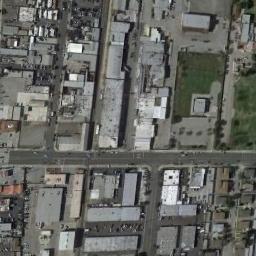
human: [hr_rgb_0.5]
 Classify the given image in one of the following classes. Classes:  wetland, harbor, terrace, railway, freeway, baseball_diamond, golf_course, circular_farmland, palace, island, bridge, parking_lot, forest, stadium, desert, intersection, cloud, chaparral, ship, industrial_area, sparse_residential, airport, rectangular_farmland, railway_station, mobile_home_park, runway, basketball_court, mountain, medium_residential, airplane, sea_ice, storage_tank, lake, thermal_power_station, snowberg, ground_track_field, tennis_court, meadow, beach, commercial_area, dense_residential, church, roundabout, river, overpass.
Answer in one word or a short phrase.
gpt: industrial_area